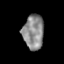
Tissue: prostate
Cell type: T cells
Senescence score: 0.1893
Nuclear area (px): 704
Mean DAPI intensity: 140.219